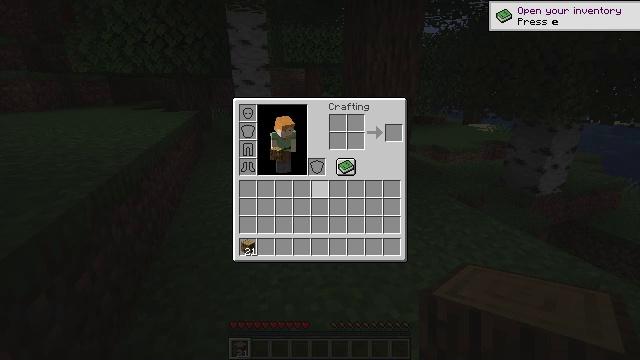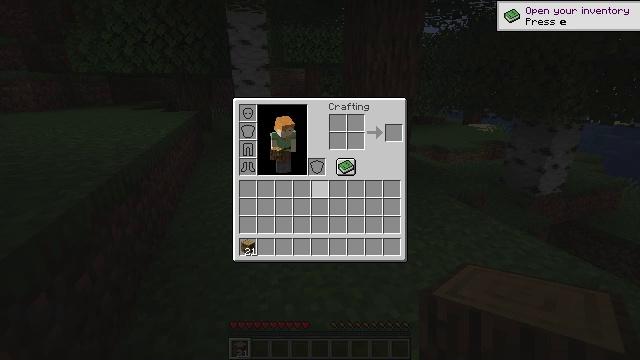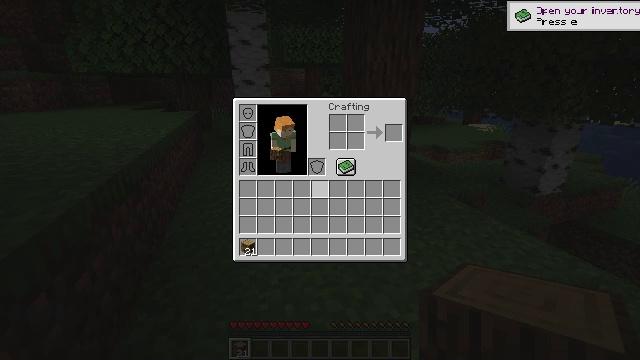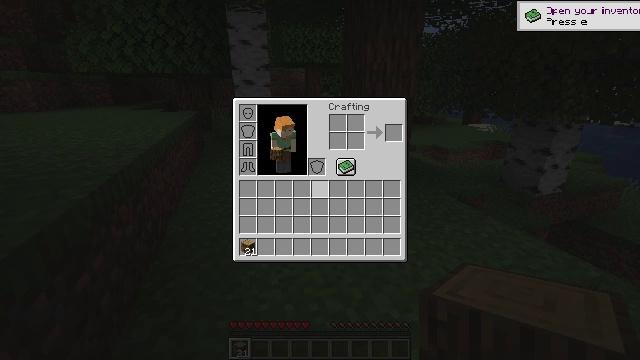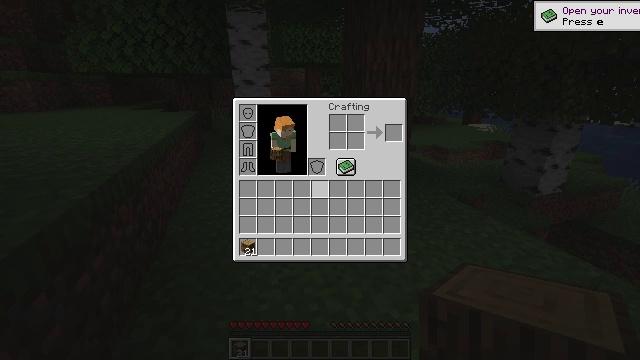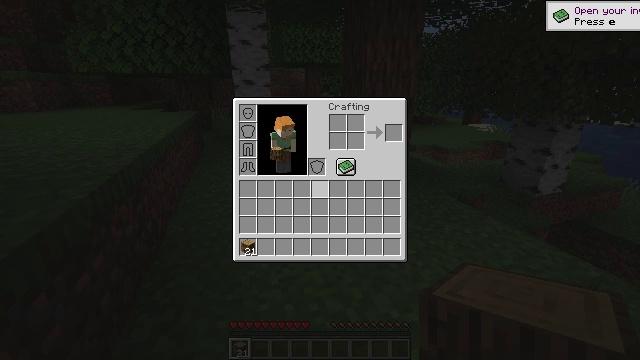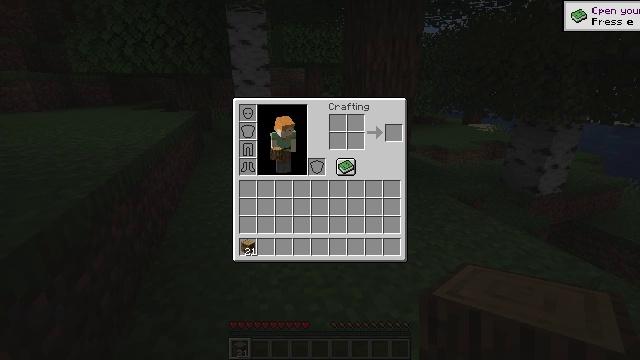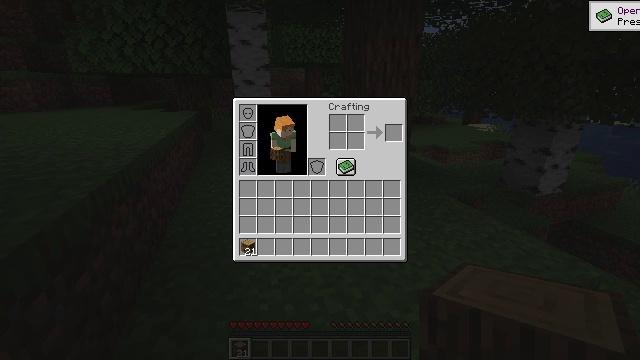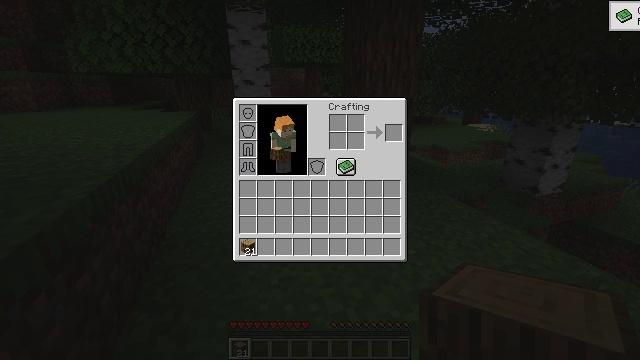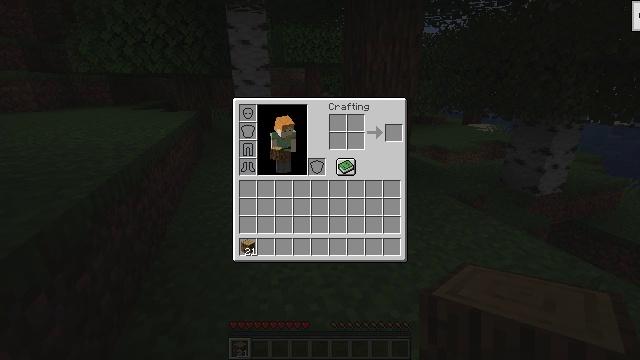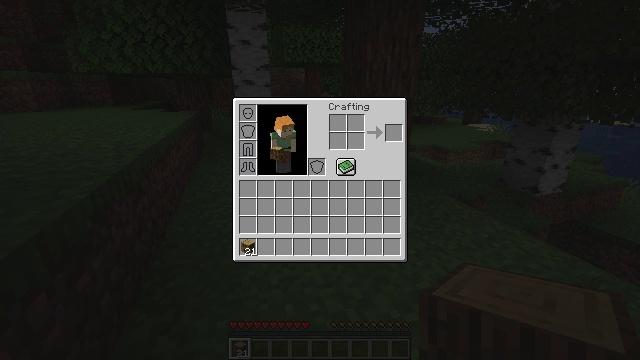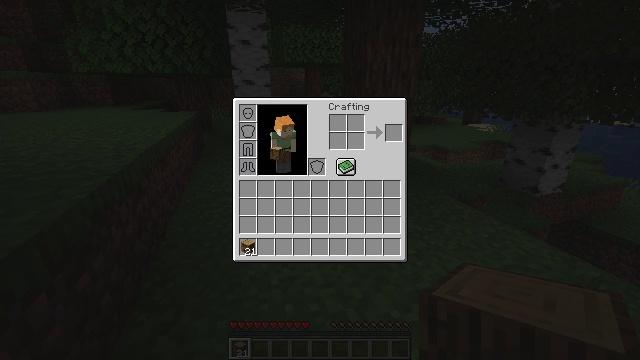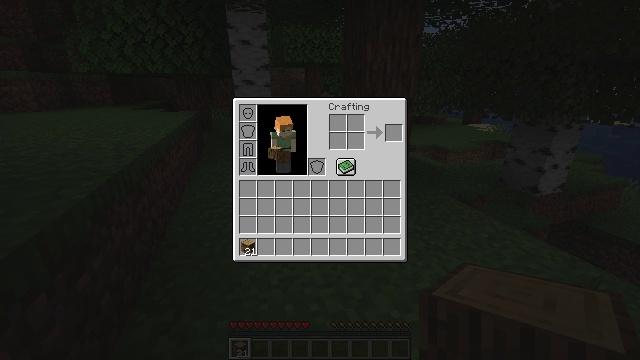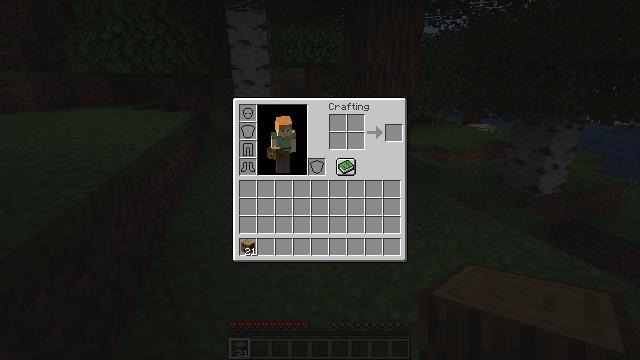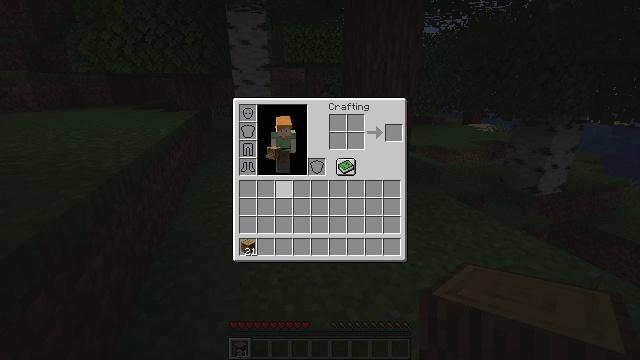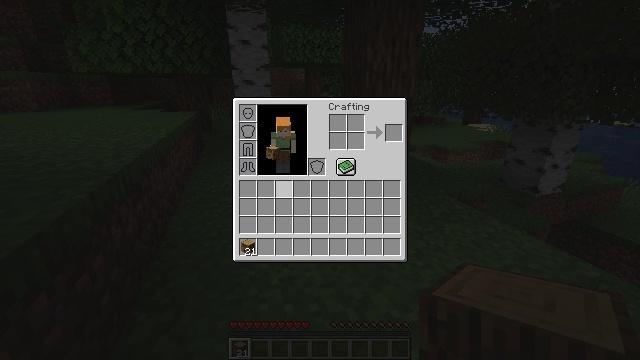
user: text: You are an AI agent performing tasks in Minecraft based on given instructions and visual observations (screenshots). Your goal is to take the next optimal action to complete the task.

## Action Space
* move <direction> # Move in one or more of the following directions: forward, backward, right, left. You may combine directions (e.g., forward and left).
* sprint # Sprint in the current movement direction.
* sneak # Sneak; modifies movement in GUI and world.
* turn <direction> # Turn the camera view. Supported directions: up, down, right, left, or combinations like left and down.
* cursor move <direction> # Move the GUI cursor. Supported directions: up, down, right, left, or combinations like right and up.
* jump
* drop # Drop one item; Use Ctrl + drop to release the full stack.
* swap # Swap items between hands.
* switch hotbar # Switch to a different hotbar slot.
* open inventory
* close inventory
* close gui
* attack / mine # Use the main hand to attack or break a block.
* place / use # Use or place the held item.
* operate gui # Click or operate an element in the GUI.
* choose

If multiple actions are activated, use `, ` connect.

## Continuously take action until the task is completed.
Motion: motion action
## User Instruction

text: Convert logs into oak wood.
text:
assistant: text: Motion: no_op
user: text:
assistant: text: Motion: no_op
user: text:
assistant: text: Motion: no_op
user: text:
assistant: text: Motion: no_op
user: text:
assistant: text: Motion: no_op
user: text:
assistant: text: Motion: no_op
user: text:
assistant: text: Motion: no_op
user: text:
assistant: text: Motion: no_op
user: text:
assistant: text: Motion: no_op
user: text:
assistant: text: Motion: no_op
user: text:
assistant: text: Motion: cursor move left
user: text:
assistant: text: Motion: cursor move left
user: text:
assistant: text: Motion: cursor move left
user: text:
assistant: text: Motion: no_op
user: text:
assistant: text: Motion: cursor move left and down
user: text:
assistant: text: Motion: cursor move left and down
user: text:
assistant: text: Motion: cursor move left and down
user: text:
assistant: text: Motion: no_op
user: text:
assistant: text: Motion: no_op
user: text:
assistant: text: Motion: cursor move left and down
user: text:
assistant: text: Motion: no_op
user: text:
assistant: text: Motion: no_op
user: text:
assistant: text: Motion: no_op
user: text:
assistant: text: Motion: no_op
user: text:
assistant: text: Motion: no_op
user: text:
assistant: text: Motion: operate gui
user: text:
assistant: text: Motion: operate gui
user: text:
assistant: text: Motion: no_op
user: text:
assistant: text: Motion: cursor move right and up
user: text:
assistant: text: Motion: cursor move right and up